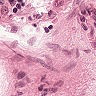
Metastatic tissue present: no